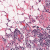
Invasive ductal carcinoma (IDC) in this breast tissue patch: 1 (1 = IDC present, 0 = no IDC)